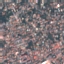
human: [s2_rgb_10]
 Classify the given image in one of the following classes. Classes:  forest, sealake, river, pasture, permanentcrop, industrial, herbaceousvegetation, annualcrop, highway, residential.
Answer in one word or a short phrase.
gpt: Residential